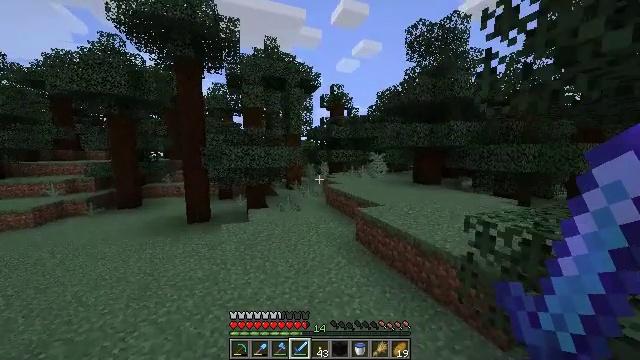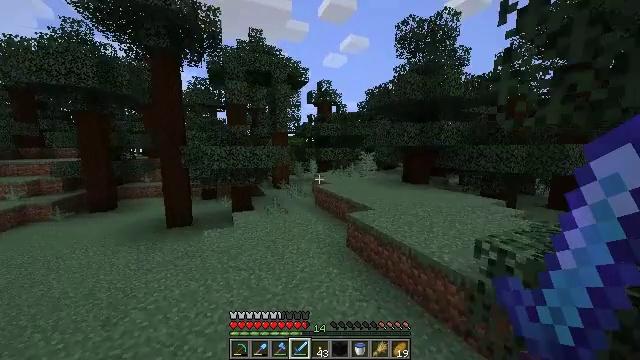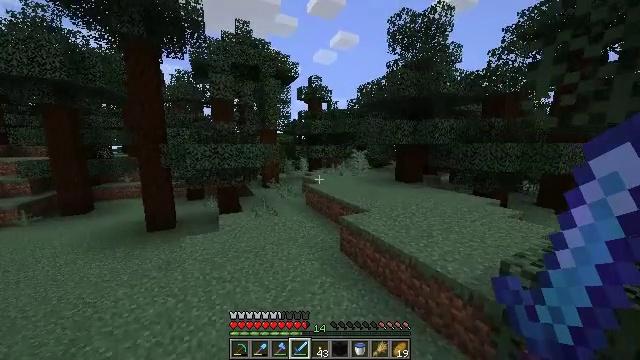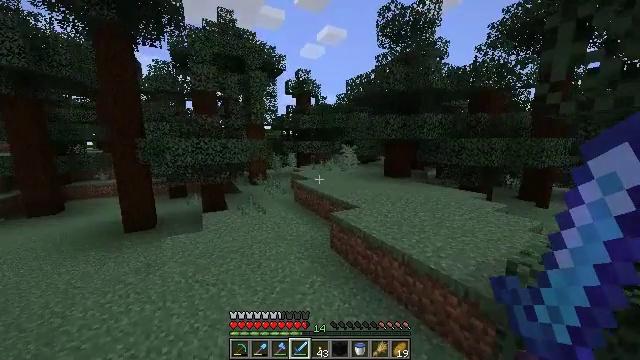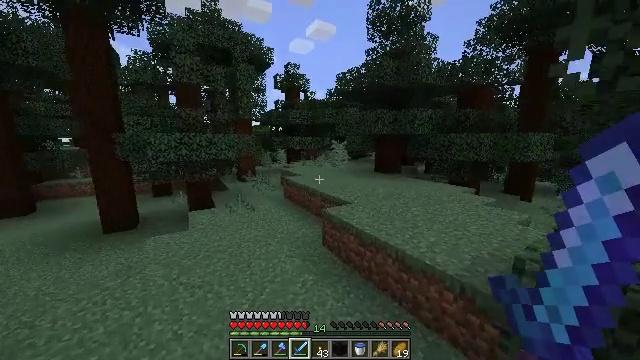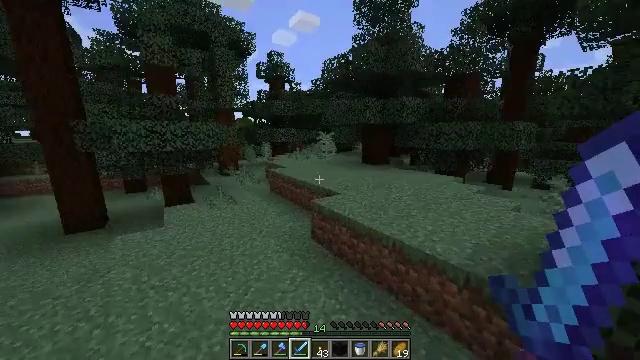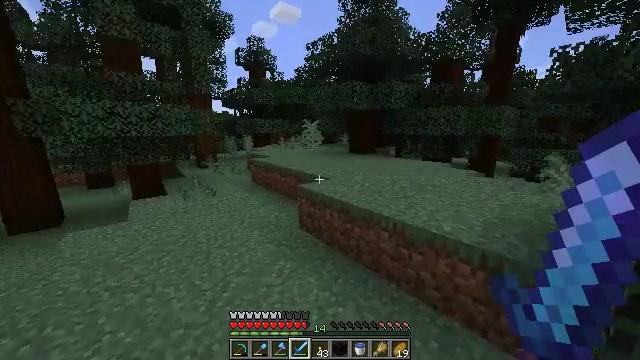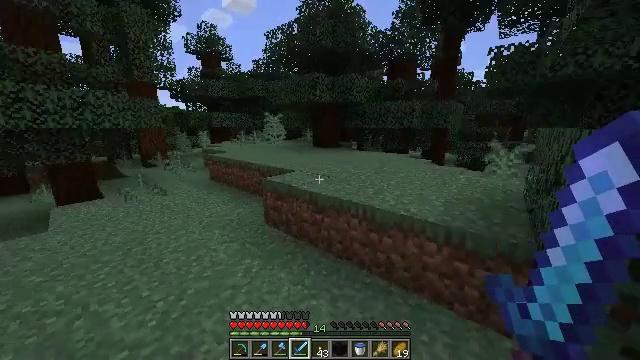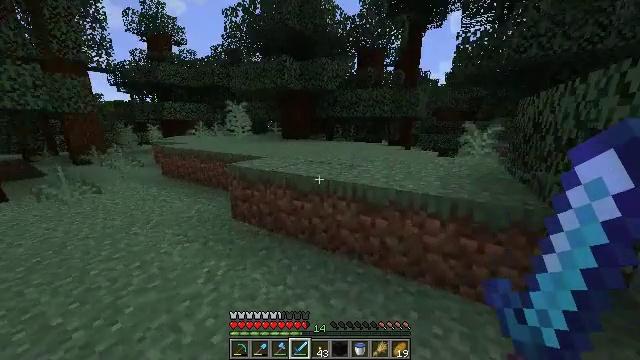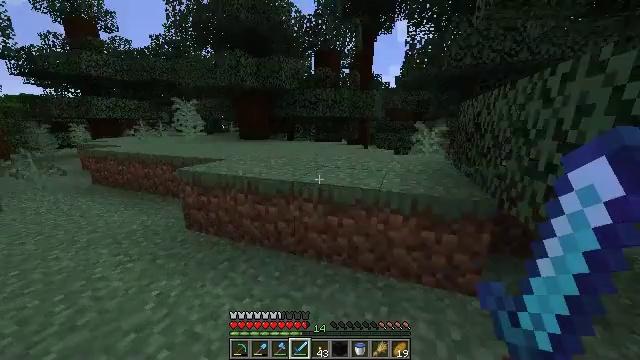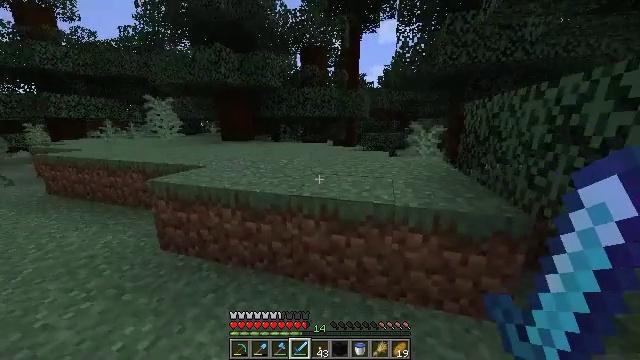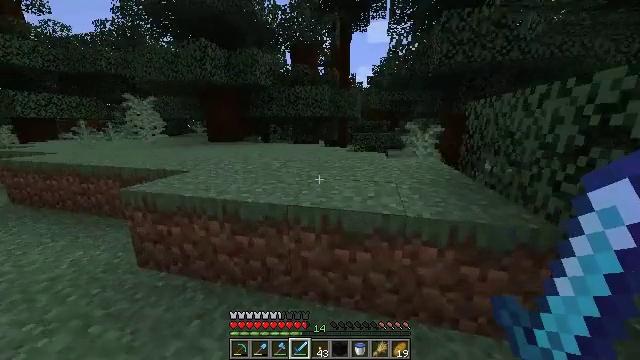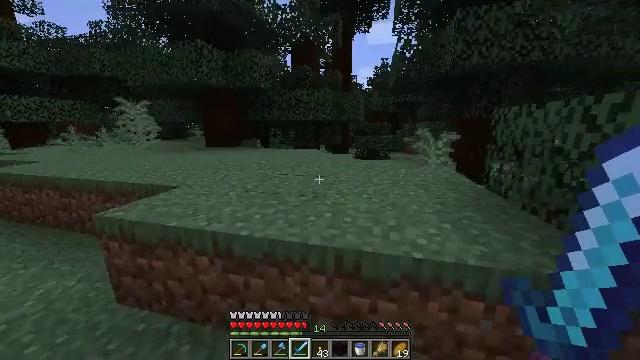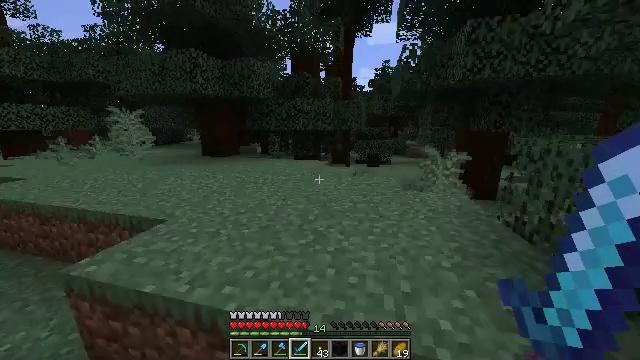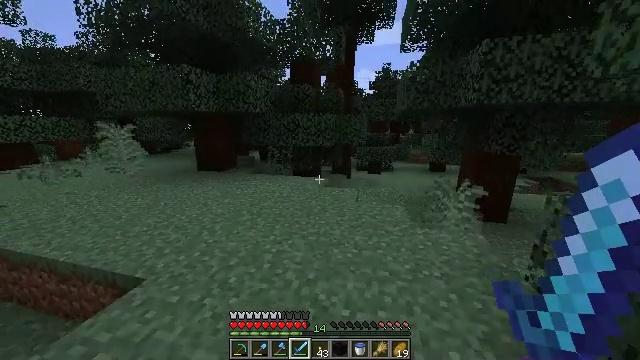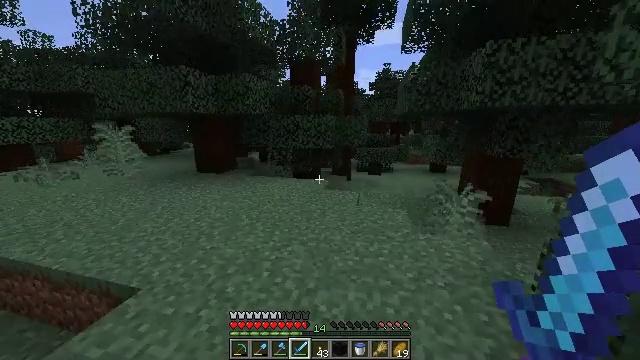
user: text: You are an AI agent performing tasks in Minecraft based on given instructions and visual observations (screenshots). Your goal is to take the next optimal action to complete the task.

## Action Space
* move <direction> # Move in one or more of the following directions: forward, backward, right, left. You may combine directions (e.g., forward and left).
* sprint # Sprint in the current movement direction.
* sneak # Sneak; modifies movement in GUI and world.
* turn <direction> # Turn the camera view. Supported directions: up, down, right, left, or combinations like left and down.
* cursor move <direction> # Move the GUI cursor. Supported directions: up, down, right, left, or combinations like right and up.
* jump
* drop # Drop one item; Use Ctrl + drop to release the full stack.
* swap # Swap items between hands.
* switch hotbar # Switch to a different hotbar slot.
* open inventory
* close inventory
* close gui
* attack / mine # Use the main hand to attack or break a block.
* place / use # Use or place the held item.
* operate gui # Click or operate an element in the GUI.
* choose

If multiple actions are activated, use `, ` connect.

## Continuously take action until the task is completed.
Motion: motion action
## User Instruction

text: Gather materials from the sweet berry bush.
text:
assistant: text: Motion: move forward, sprint, turn right and down, jump
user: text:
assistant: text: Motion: move forward, sprint, turn right
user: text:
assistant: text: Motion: move forward, sprint, turn right and down
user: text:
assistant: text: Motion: move forward, sprint, turn right
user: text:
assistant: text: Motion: move forward, sprint, turn right and down
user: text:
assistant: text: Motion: move forward, sprint, turn right and down
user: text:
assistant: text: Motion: move forward, sprint, turn right
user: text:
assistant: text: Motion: move forward, sprint, turn right
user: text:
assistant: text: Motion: move forward, sprint, turn right
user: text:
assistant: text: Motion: move forward, sprint, turn right
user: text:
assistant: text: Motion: move forward, sprint, turn right
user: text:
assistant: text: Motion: move forward, sprint, jump
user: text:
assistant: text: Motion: move forward, sprint, jump
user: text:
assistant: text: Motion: move forward, sprint, jump
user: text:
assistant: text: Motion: move forward, sprint, jump
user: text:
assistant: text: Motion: move forward, sprint, jump
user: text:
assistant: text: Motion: move forward, sprint
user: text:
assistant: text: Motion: move forward, sprint
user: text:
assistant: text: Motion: move forward, sprint
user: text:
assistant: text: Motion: move forward, sprint, turn right
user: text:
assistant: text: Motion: move forward, sprint, turn right
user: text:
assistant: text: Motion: move forward, sprint, turn right
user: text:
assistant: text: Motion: move forward, sprint, turn right
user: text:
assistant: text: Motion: move forward, sprint, turn right
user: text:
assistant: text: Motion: move forward, sprint
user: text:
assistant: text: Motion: move forward, sprint
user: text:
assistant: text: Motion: move forward, sprint
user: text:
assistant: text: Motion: move forward, sprint
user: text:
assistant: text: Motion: move forward, sprint
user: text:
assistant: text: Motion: move forward, sprint, jump